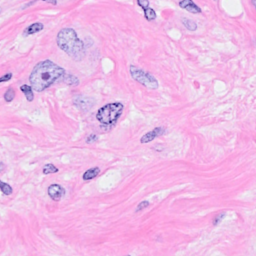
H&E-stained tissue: Breast